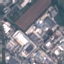
Land use / land cover: Industrial